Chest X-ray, AP view. Patient: 52 years old, sex M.
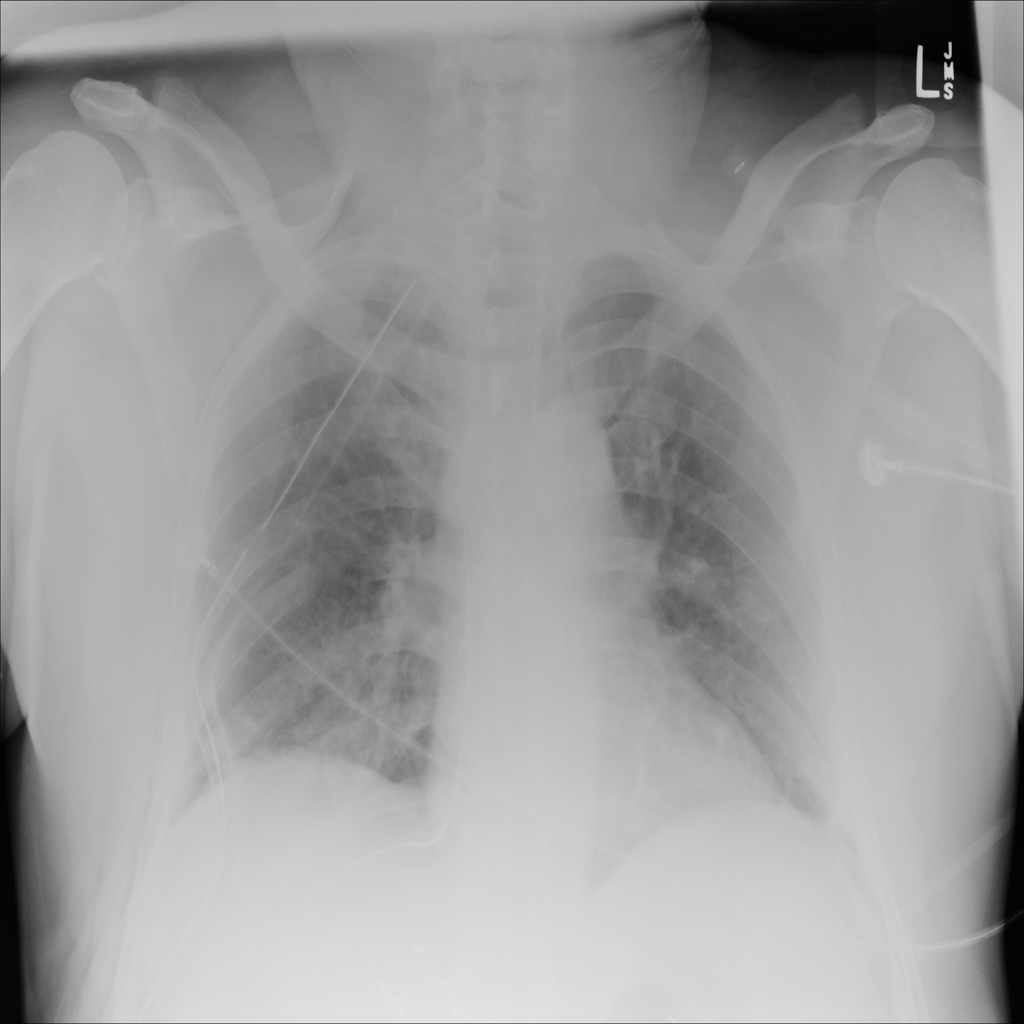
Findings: Emphysema